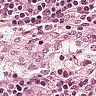
Metastatic tissue present: no